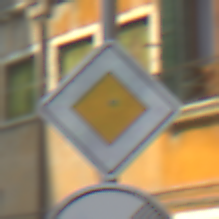
Verkehrszeichen: Vorfahrtsstrasse
Zusatzzeichen unten: EndeGeschwindigkeit50
Umgebung: Outdoor, Urban
Tageszeit: MorningAfternoon
Wetter: Clear
Licht: Natural
Jahreszeit: NotSpecified
Kontrast: HighContrast